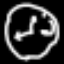
Label: clock